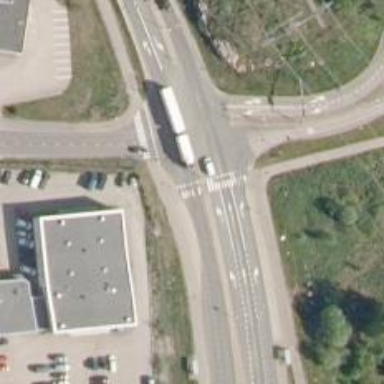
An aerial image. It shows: Zebra crossing on the road.